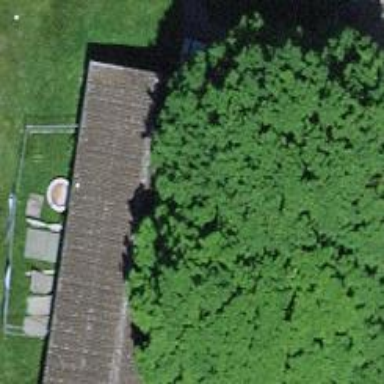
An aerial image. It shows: School building.